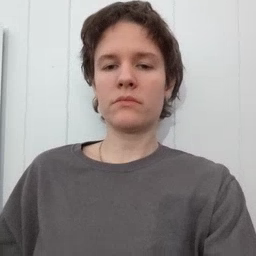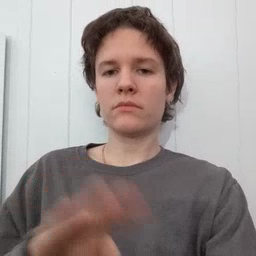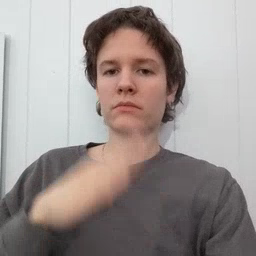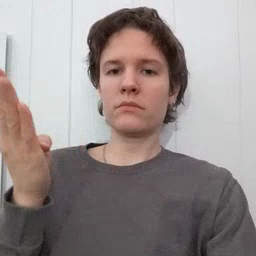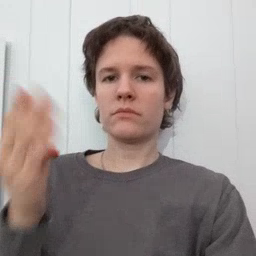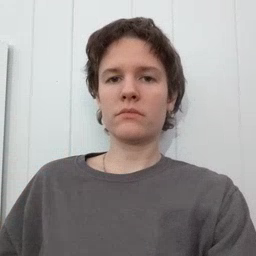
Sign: open